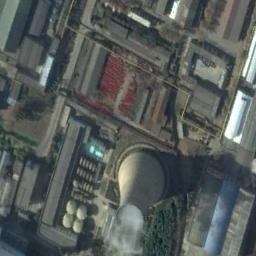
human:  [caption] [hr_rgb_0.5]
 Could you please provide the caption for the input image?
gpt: The thermal power station is on the grass next to some buildings with white mist above .

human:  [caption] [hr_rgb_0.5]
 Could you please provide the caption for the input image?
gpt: In the thermal power station there is a neatly planned factory building, and a cooling tower is steaming .

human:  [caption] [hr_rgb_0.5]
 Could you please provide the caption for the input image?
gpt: Here are three thermal power stations, two of which are emitting smoke .

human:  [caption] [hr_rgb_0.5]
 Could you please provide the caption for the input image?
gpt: There are many buildings of different shapes next to the thermal power station .

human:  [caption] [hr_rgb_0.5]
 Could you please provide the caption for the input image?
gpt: There are many buildings and a chimney on the thermal power station .